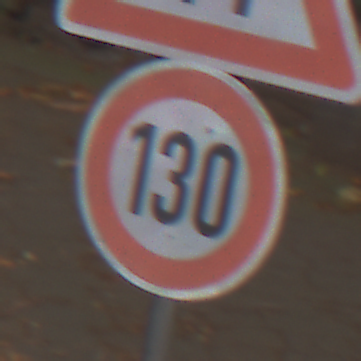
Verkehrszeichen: Geschwindigkeit130
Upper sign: VerengteFahrbahn
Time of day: MorningAfternoon
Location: Outdoor (Urban)
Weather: Overcast
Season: NotSpecified
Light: Natural